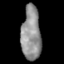
Tissue: skin
Cell type: Epithelial cells
Senescence score: 0.9074
Nuclear area (px): 1024
Mean DAPI intensity: 144.573